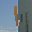
Label: 1